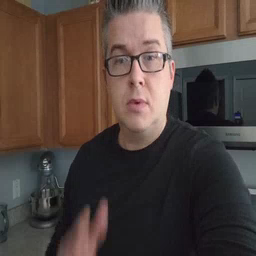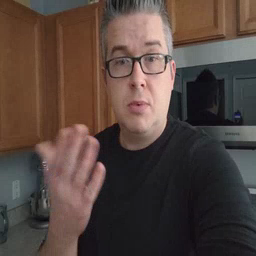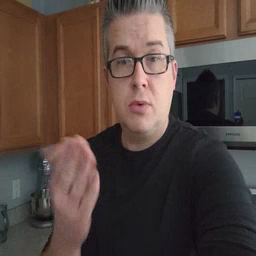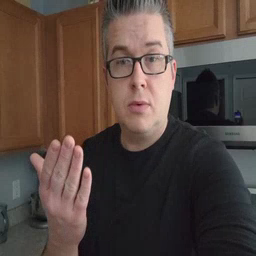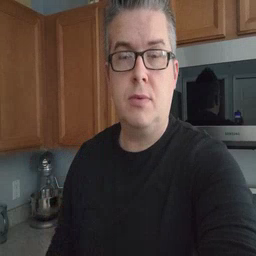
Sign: book